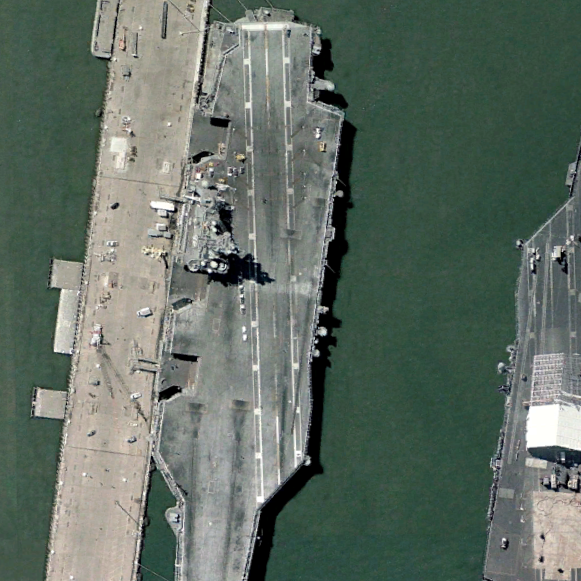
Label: Nimitz-class_aircraft_carrier